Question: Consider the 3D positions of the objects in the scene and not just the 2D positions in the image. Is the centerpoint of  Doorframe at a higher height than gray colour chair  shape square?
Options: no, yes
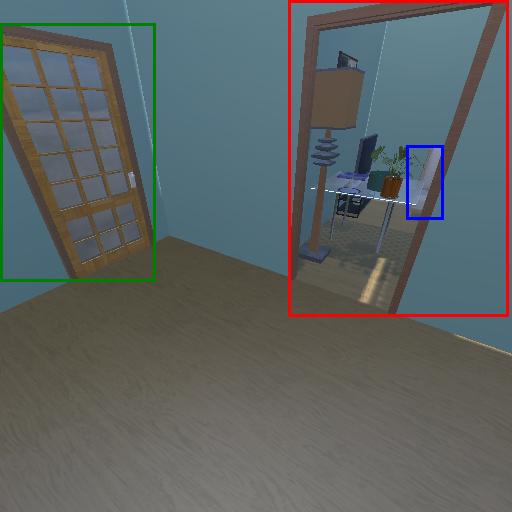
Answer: no